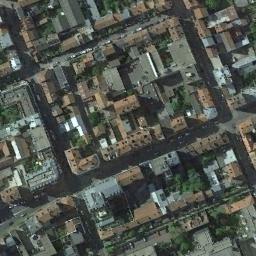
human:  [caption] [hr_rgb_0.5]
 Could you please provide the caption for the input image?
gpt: There are trees all around the house .

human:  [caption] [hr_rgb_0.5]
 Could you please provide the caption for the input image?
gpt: There are many roads and neatly arranged houses and trees and many vehicles in densely populated areas .

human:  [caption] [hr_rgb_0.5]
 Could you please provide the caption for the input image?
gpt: The dense residential is next to the road with many cars .

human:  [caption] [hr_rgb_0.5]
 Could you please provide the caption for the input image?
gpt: A dense residential area has lots of houses next to each other while some roads go through the residential area .

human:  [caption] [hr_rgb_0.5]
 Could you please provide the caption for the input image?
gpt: There are many brown buildings and some light-blue buildings on dense residential area .